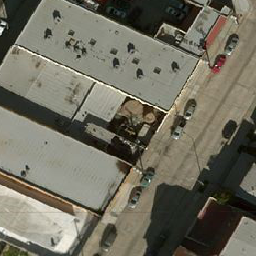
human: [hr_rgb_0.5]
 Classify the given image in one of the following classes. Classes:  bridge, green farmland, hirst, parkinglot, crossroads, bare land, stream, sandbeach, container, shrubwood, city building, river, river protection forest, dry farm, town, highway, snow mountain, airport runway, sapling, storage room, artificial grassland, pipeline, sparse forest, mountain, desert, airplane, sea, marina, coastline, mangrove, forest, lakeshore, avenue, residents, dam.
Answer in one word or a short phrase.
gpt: city building